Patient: sex M, age 81
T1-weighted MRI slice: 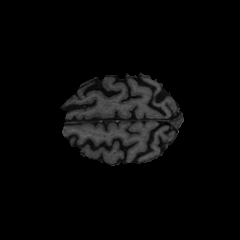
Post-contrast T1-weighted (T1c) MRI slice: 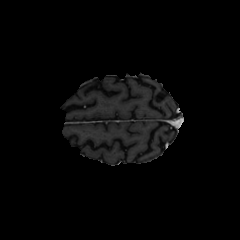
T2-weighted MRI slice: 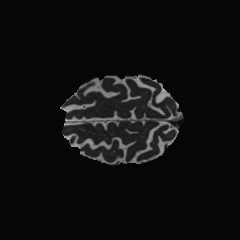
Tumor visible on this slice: no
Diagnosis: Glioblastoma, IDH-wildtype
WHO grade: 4